Question: I want jQuery datatables to automatically create row number column in the first column like datagrid in VB.
It looks like this:

Anyone knows how to do this?
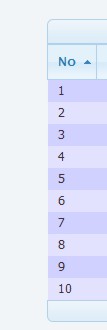
Answer: You just define an empty column in aoColumns.
Then in fnRowCallback function you just edit the column how you like. This callback is run every time new row is created.
Basicly if your first column has the row number, you could just do this in fnRowCallback:
'''
var index = iDisplayIndex +1;
$('td:eq(0)',nRow).html(index);
return nRow;
'''